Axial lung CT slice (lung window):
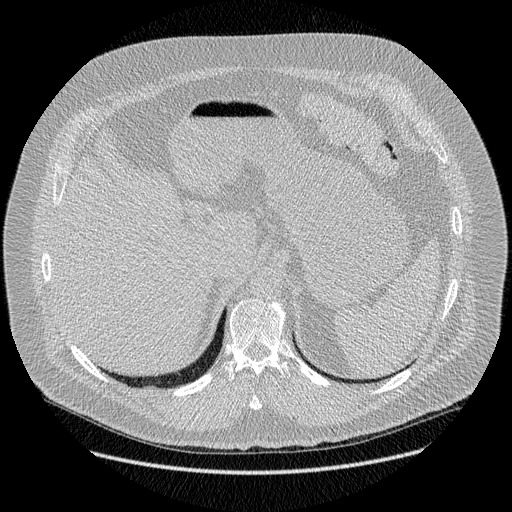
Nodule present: no